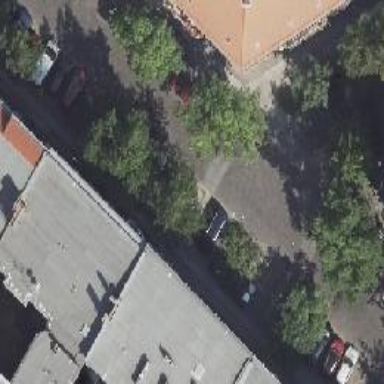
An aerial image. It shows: Living street with parallel parking on the left side and street side parking on the right side.